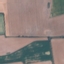
Land use / land cover class: AnnualCrop